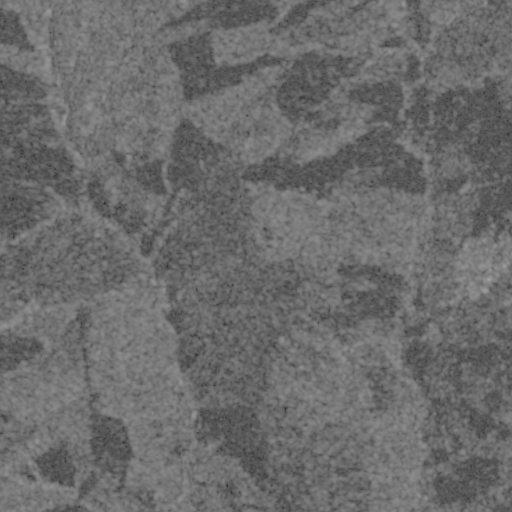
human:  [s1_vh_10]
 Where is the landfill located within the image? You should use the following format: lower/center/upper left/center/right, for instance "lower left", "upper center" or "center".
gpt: The landfill is located in the lower right of the image.
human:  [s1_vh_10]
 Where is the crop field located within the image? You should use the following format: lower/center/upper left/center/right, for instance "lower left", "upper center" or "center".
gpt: There is no crop field in the image.

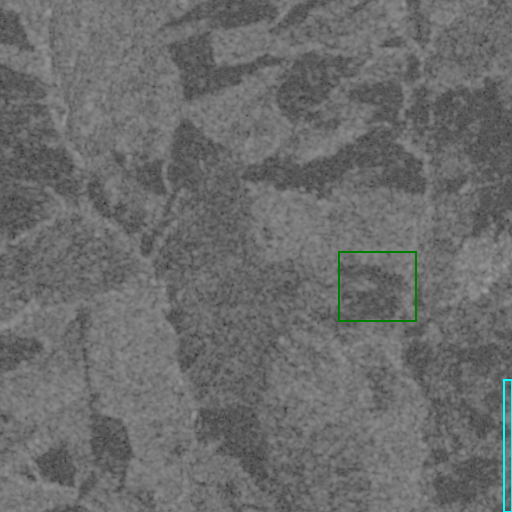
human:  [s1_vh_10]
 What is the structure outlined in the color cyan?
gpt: The structure outlined in cyan is a landfill.
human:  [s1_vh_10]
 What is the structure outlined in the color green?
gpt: The structure outlined in green is a quarry.
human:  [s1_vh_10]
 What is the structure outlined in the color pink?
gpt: There is no pink outline.